Frequency: 85000
Velocity: 0,2635
Power: 38,7
Pulse duration: 0,0000001
Pass count: 1
Magnification: 10
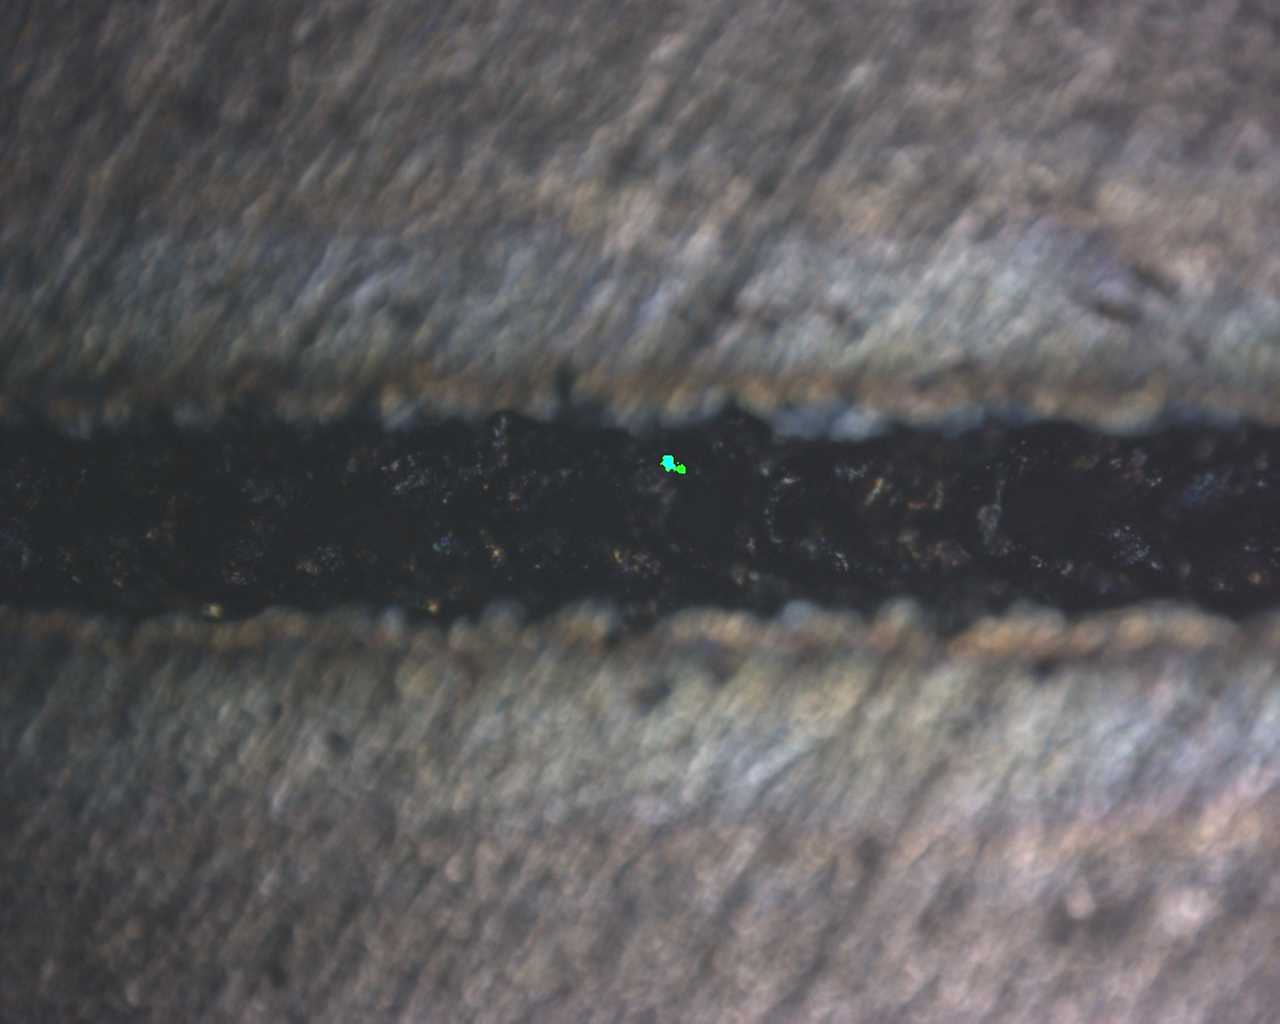
Measured width: 116.63
Other width: 85.91